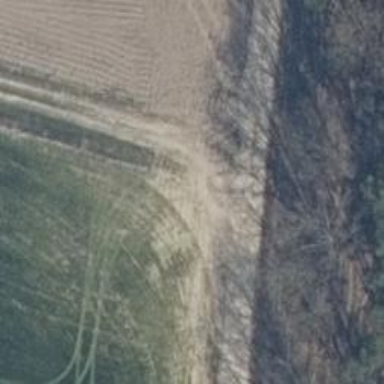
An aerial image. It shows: Dirt track road with grade 5 tracktype.